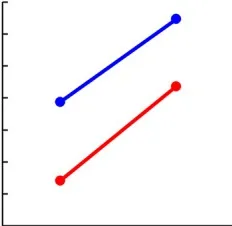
Changes in hand strength between pre-intervention and the end of the follow-up period. A; The sum of tip, key, and palmar pinch tests results in the right (red) and left (blue) hand.
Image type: chart (chart)